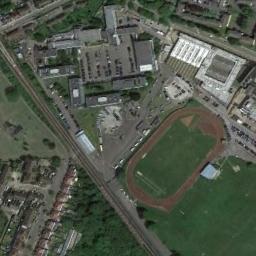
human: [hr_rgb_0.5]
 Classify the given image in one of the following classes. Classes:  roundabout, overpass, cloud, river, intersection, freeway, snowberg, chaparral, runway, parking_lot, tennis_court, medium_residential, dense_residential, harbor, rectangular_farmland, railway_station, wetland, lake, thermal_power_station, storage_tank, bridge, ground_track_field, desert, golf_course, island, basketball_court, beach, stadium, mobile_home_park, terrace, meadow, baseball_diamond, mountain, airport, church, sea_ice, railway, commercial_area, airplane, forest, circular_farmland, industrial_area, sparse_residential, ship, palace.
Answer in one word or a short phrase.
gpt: ground_track_field